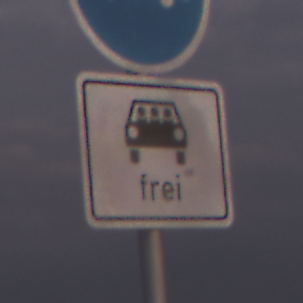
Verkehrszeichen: MehrfachbesetzePersonenkraftwagenFrei
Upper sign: Busssonderstreifen
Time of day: SunriseSunset
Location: Outdoor (Nature)
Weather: PartlyCloudy
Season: NotSpecified
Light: Natural